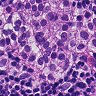
Metastatic tissue present: yes